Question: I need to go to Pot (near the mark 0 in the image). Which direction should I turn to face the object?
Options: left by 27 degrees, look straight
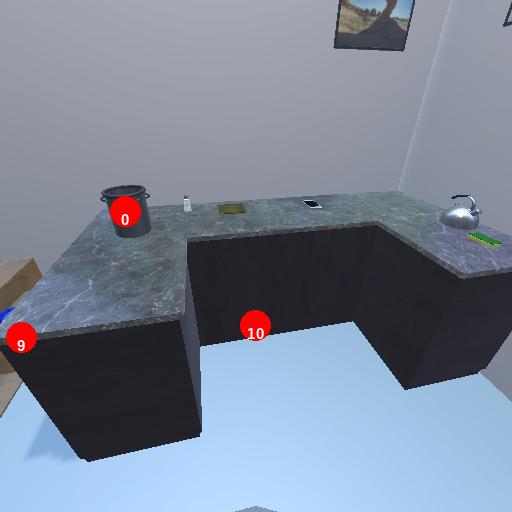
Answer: left by 27 degrees